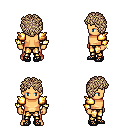
a pixel art fantasy rpg character, male body template, human, tanned skin, gold arm armor, gold greaves, white blonde curly afro hairstyle, bracelets, ghillies, four views (front, back, left, right), 2x2 character sprite sheet, small pixel art, hard edges, no anti-aliasing